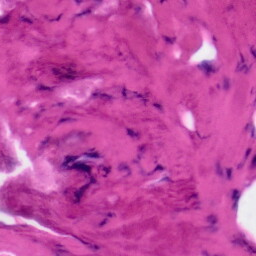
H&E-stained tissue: Tonsil